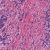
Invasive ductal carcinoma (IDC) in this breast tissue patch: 1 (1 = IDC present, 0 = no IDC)